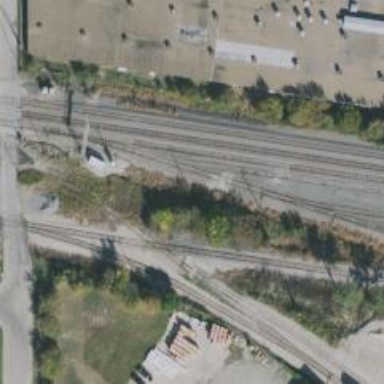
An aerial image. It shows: Railway crossing.